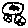
Label: car